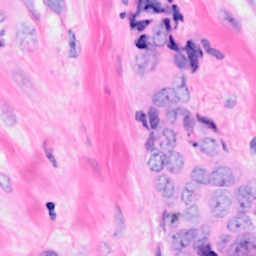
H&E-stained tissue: Breast